Question:
I am trying to use beyond compare with git as my diff tool (probably merge later). I've tried tutorials from <URL>
Now I have too many copies of 'diff.tool' variables. I deleted everything in my config files, 'C:\Program Files (x86)\Git\etc\gitconfig' and current git repo I am in.
Is there a way to delete all the variables? If so where can I find them?
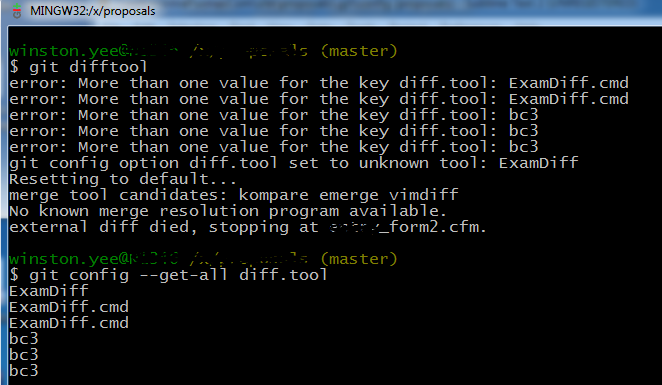
Answer: there is also the global config
'''
~/.git/config
'''
and then per repo in
'''
yourrepo/.git/config
'''
you can specify which config with '--local', '--global' or '--system' when you issue the config command. '--local' is implied if you don't specify scope explicitly.